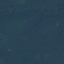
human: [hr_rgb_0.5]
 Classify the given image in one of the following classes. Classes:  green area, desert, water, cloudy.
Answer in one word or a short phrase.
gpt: green area